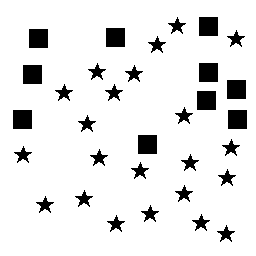
Squares: 10
Triangles: 0
Stars: 22
Total shapes: 32